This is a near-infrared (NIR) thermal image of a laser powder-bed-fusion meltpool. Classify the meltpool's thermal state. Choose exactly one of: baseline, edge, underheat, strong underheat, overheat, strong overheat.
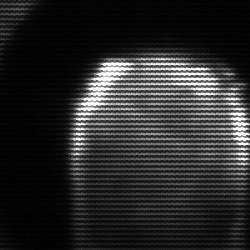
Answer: edge